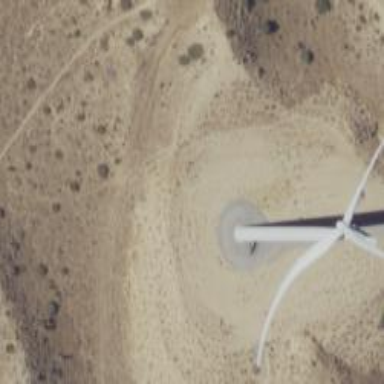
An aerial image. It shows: Wind generator using wind turbines of horizontal axis.